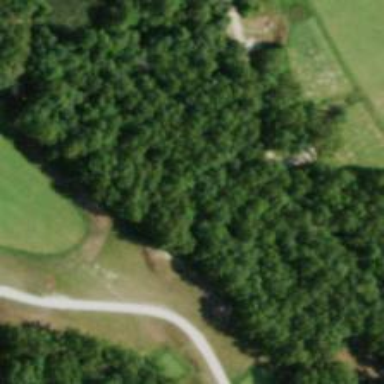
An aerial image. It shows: Service road designated as golf cart path.